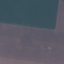
Label: AnnualCrop